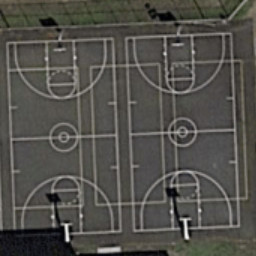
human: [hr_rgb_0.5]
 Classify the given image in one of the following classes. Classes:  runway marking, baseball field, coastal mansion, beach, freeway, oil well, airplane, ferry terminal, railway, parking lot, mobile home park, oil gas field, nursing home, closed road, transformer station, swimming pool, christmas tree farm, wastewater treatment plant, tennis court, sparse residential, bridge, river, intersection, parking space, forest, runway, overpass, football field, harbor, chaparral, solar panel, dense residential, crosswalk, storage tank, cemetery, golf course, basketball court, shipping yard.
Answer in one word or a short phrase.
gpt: basketball court